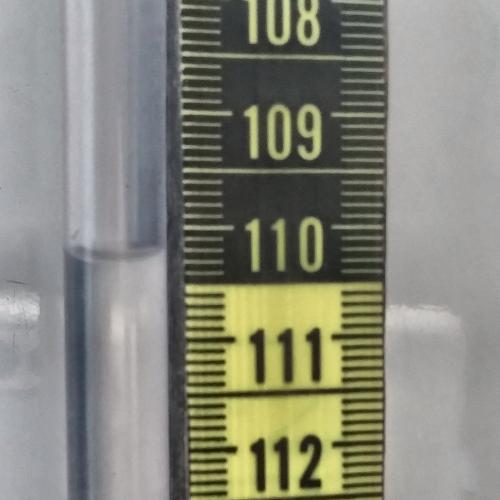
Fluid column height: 110.3 cm